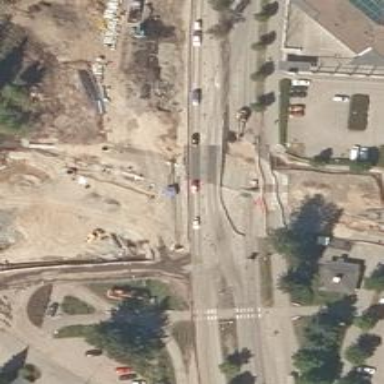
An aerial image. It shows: Marked footway with asphalt surface. The crossing includes pedestrian island.